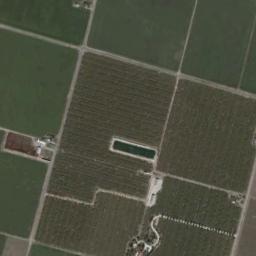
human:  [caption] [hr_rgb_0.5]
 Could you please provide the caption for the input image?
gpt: More than ten neatly arranged green, Yellow-brown mixed rectangular farmlands of different sizes .

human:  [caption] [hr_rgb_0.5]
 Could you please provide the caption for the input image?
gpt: There are many roads of different lengths in rectangular farmlands .

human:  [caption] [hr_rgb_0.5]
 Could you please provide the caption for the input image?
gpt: Several green rectangular farmlands are arranged in neat rows and a shed is surrounded by these farmlands .

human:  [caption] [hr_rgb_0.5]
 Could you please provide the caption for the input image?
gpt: There are some light green and bare rectangular farmland .

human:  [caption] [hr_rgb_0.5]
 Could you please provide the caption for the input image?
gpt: There are some green rectangular farmlands and brown ones .